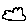
Label: cloud